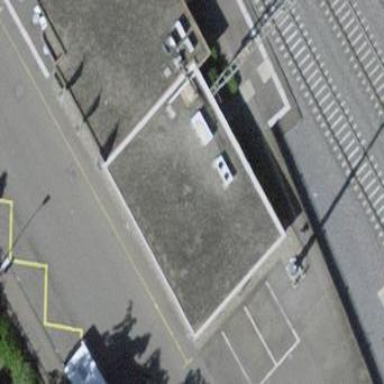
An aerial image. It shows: Train station building.